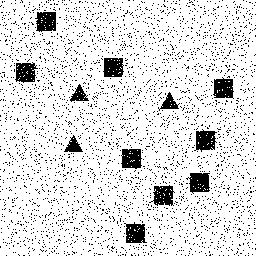
Squares: 9
Triangles: 3
Stars: 0
Total shapes: 12